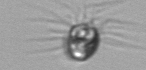
Label: Balanion